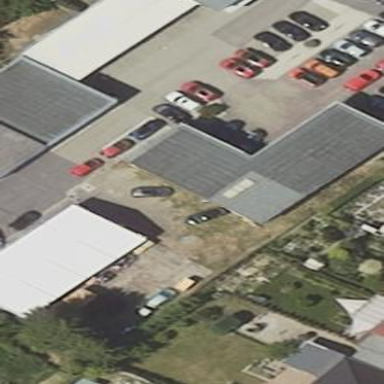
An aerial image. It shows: Building that houses car shop.